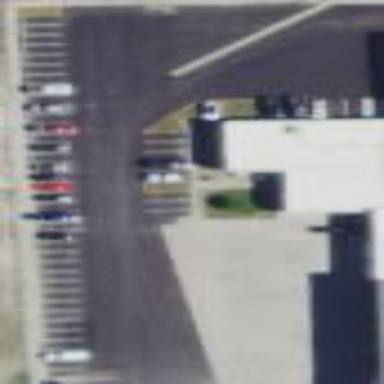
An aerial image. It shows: Parking area with surface.